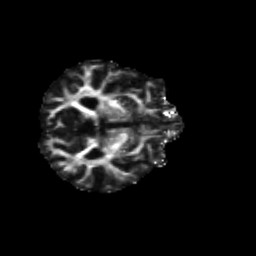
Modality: FA
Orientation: axial
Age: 69
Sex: male
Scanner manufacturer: siemens
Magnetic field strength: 3 T
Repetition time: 4.71 s
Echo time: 0.0906 s